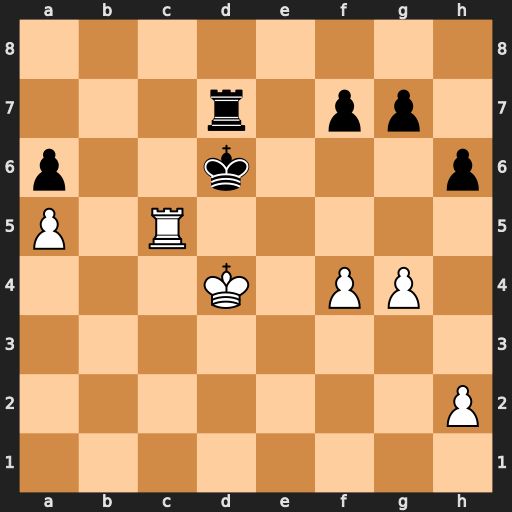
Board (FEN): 8/3r1pp1/p2k3p/P1R5/3K1PP1/8/7P/8
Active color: w
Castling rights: -
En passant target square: -
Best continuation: Rd5+ Ke7 Rxd7+